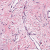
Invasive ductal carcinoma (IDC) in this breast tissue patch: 1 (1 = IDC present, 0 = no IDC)